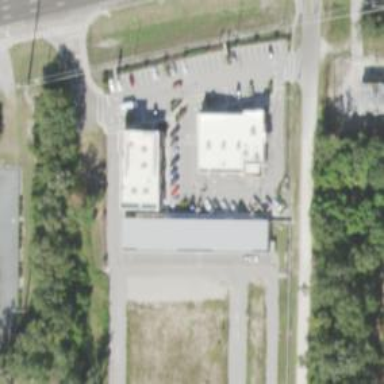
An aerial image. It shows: Veterinary facility.